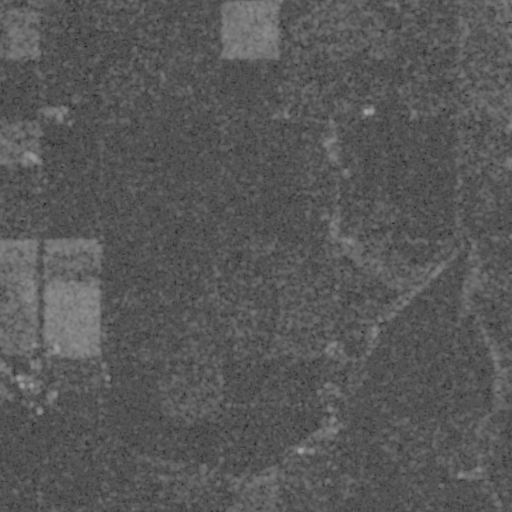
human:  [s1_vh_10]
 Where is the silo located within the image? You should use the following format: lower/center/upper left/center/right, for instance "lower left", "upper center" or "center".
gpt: The silo is located in the lower left of the image.
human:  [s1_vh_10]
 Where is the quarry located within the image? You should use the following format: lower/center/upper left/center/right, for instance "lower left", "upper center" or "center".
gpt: There is no quarry in the image.

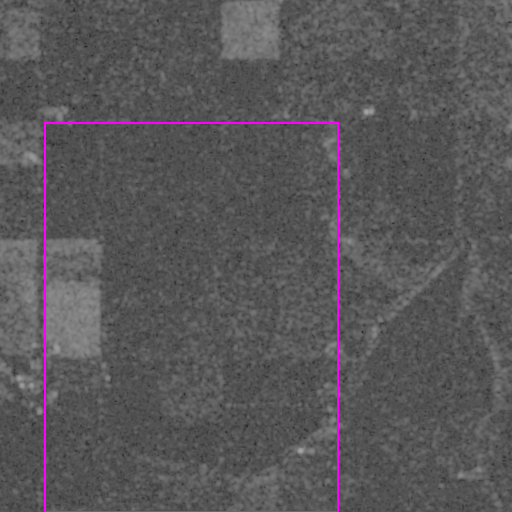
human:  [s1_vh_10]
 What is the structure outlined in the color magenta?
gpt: The structure outlined in magenta is a crop field.
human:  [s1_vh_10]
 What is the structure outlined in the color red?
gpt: There is no red outline.